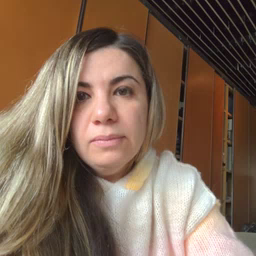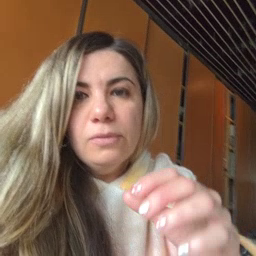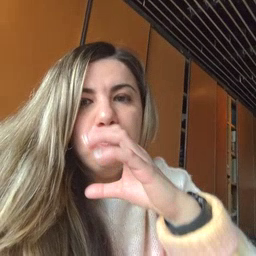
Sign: balloon